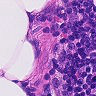
Metastatic tissue present: no